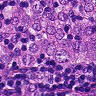
Metastatic tissue present: yes